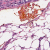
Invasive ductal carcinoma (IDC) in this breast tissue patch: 1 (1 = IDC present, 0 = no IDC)